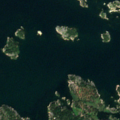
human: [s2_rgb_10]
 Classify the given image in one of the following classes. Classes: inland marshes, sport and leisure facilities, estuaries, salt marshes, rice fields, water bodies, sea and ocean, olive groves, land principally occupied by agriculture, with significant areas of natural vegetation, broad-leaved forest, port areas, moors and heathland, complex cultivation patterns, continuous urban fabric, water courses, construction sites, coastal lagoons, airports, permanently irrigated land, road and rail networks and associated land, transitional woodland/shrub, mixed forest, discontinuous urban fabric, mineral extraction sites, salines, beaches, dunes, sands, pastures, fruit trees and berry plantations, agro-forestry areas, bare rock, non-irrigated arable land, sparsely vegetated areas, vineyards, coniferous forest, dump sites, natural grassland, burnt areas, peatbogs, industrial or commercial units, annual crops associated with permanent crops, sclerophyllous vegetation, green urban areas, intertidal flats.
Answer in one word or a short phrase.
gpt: coniferous forest, mixed forest, transitional woodland/shrub, sea and ocean